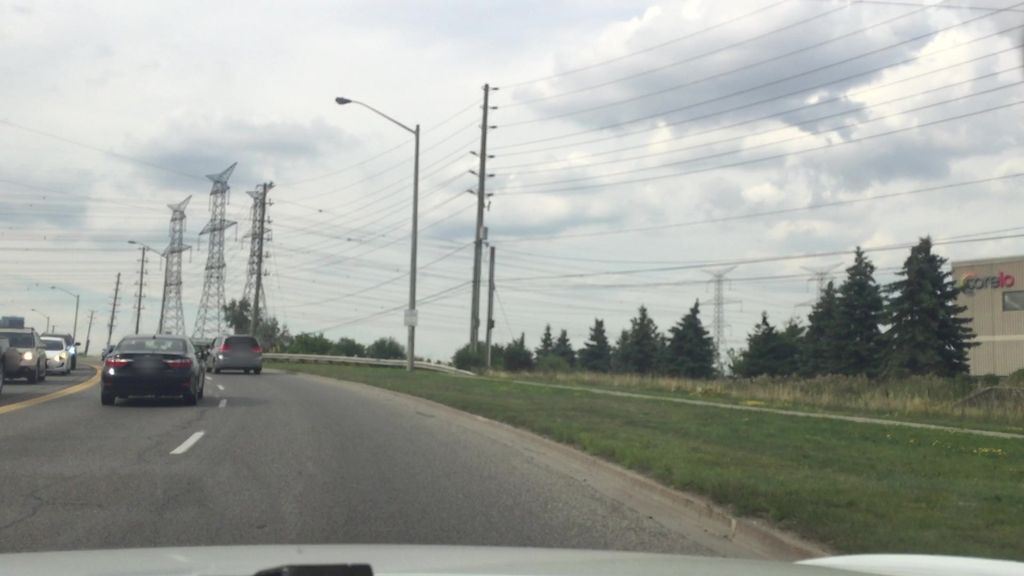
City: toronto